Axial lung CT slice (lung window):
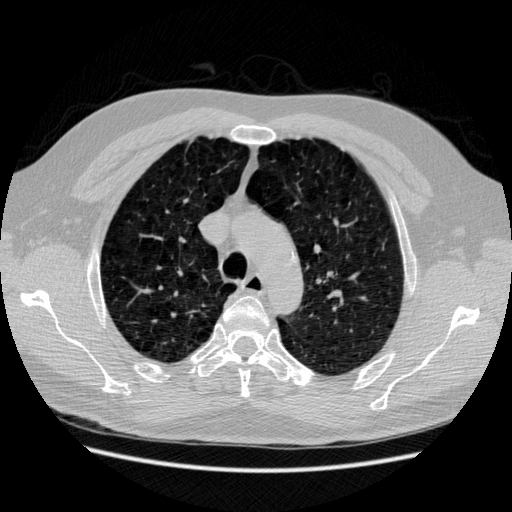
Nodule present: no